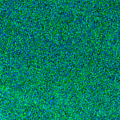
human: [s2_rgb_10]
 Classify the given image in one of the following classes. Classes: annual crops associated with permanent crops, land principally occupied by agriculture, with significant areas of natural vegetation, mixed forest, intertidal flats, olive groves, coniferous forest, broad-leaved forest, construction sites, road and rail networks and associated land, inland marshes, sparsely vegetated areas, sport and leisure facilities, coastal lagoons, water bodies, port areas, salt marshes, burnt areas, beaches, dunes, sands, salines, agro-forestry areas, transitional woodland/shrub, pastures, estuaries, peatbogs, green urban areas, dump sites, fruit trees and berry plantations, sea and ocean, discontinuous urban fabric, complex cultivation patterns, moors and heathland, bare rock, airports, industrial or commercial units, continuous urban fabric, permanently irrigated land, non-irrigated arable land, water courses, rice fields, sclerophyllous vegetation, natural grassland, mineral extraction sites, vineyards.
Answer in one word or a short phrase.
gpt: sea and ocean